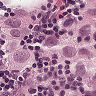
Metastatic tissue present: yes